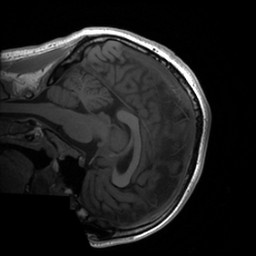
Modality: T1w
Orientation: sagittal
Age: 21
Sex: male
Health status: healthy